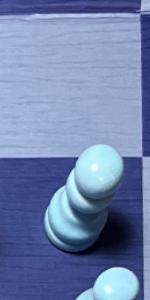
Label: Pawn_White